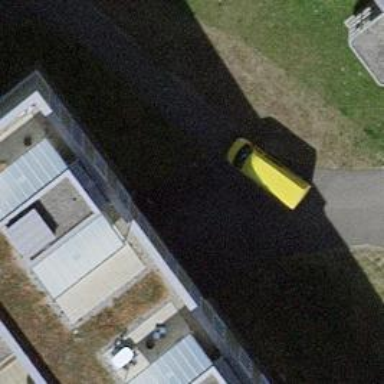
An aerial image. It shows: Path tunnel passing through building.